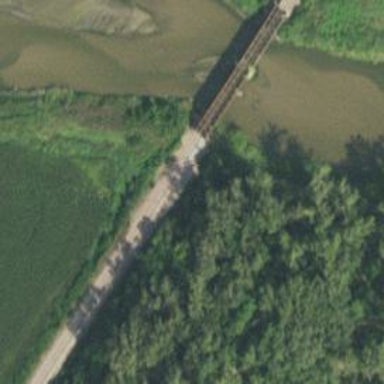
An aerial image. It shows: Bridge over railway line.